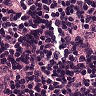
Metastatic tissue present: no